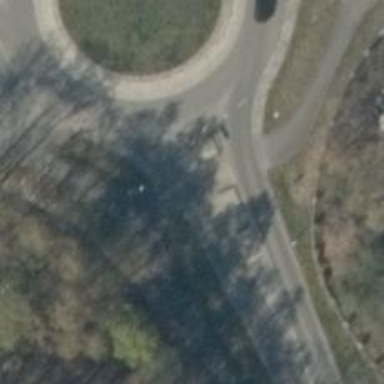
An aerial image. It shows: Uncontrolled road crossing.